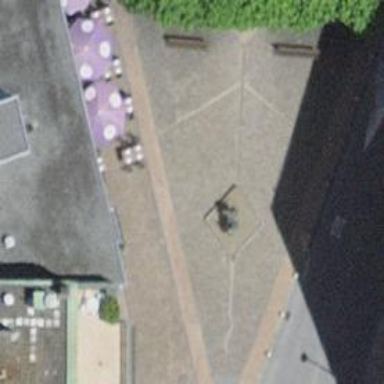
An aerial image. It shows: Fountain featuring statue.